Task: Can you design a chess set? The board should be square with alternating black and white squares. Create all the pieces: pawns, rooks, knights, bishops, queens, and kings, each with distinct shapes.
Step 1255:
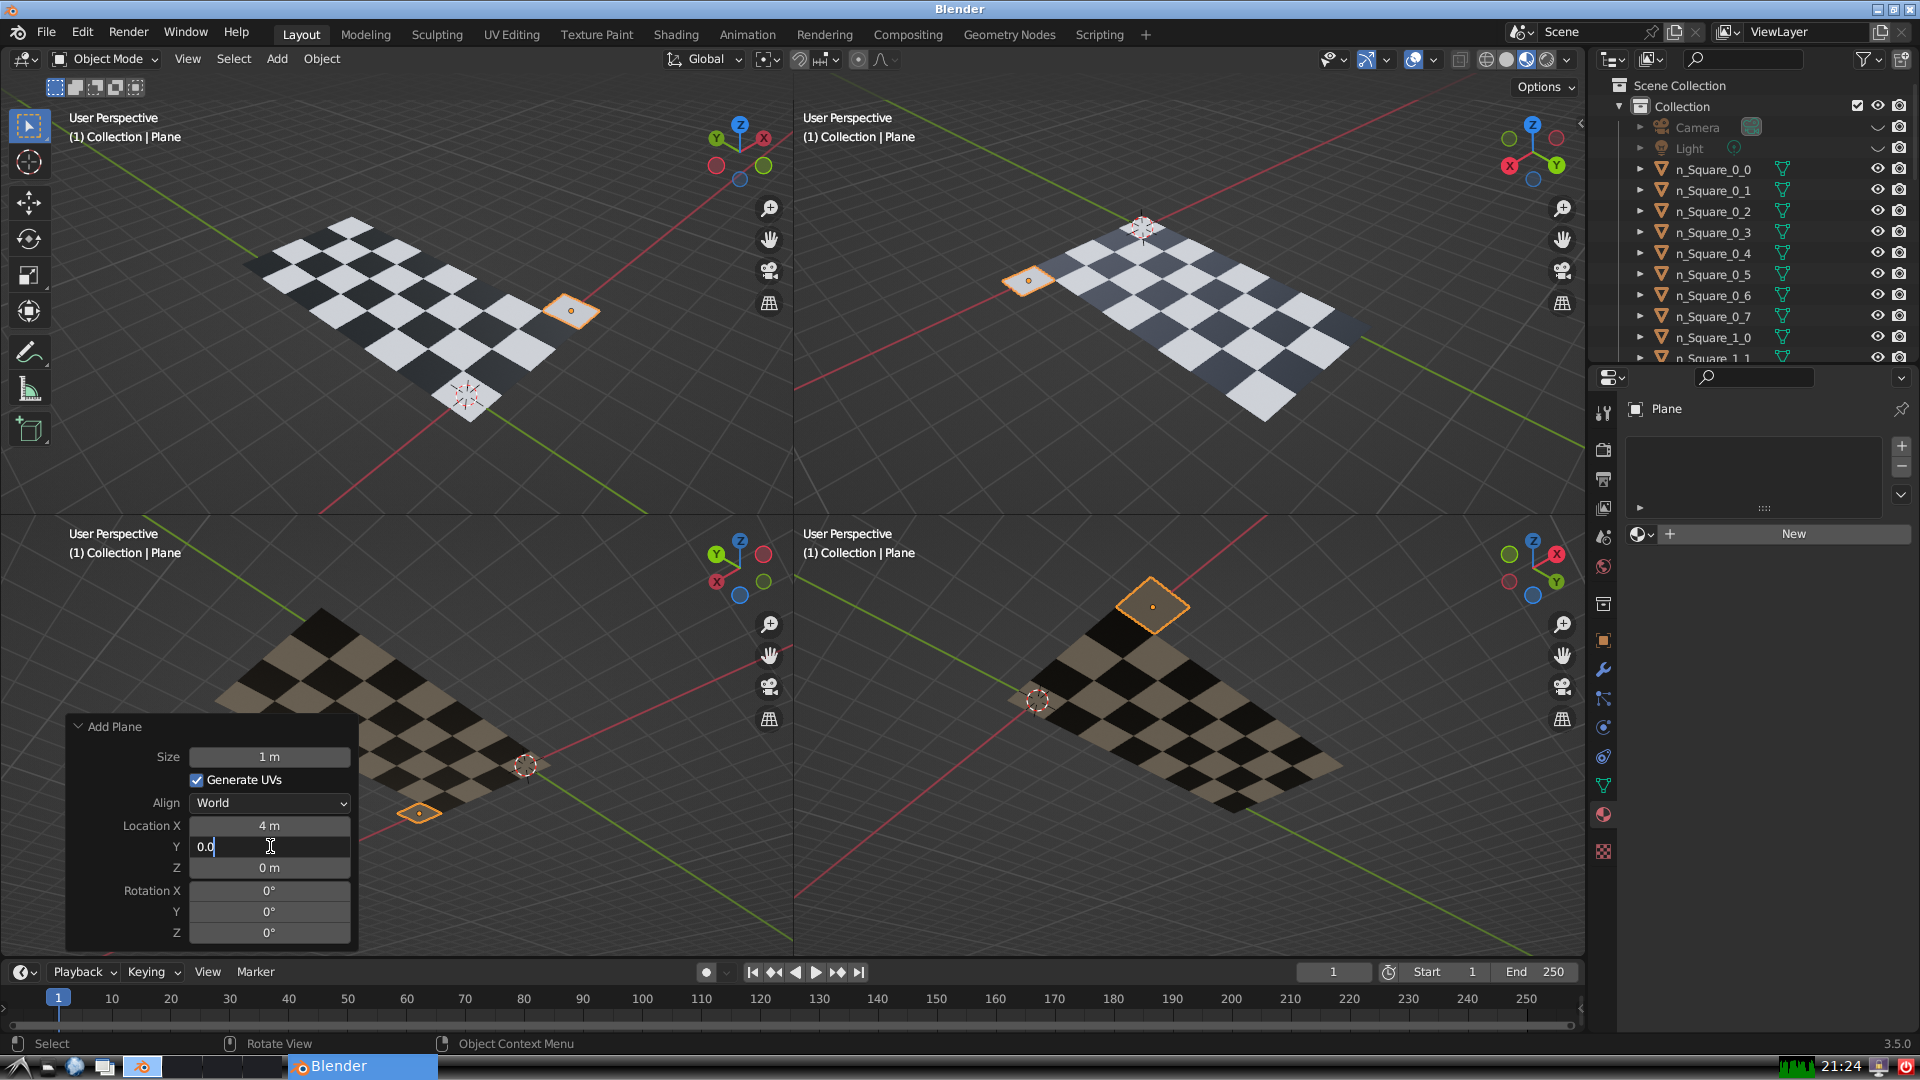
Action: {"key_press": ['Return']}